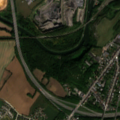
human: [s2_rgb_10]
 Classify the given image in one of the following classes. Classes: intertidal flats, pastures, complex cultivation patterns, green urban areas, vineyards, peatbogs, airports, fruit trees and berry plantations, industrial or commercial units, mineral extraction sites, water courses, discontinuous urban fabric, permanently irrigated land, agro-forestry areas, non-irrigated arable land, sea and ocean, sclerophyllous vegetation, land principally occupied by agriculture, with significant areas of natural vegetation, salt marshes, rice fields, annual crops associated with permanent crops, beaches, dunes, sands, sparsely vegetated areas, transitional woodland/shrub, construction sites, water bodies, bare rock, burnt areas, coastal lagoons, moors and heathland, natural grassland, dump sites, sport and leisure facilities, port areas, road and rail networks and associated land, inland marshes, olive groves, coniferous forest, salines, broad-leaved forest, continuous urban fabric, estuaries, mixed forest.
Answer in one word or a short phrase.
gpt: discontinuous urban fabric, industrial or commercial units, mineral extraction sites, non-irrigated arable land, land principally occupied by agriculture, with significant areas of natural vegetation